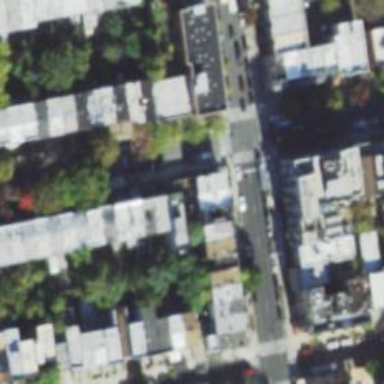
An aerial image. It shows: Residential road with separate sidewalk.